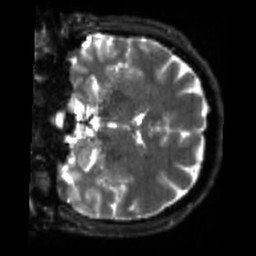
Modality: sbref
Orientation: coronal
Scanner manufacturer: siemens
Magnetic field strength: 3 T
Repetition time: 4 s
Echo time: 0.0594 s